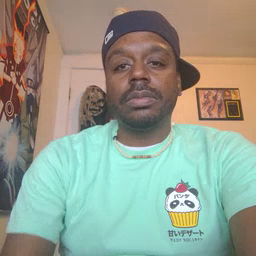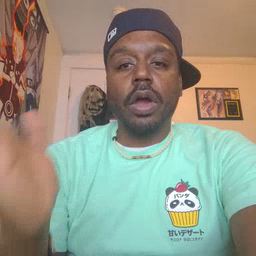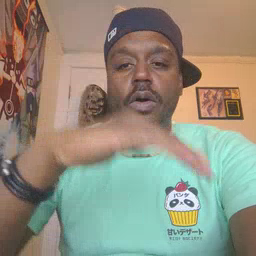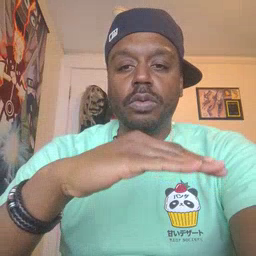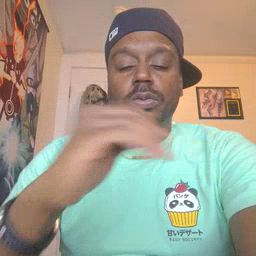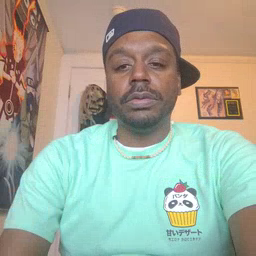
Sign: on